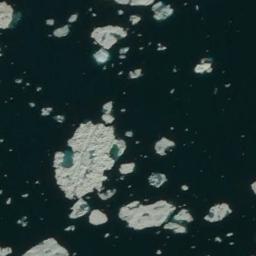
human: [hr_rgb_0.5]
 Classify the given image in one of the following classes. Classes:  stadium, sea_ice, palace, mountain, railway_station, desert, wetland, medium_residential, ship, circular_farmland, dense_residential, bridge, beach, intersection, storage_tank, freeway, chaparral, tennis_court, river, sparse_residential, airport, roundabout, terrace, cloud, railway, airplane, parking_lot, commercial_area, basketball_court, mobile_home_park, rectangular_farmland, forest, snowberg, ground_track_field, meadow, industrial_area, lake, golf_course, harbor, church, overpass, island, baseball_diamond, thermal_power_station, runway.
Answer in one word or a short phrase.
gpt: sea_ice